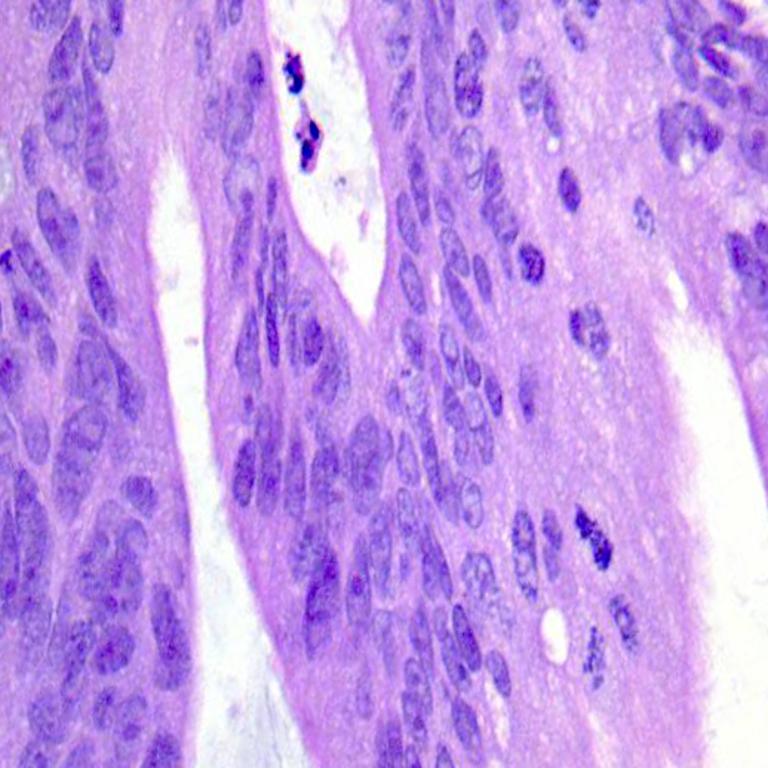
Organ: colon
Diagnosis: adenocarcinomas